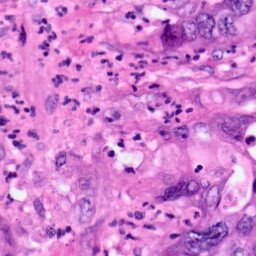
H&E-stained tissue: Pancreatic